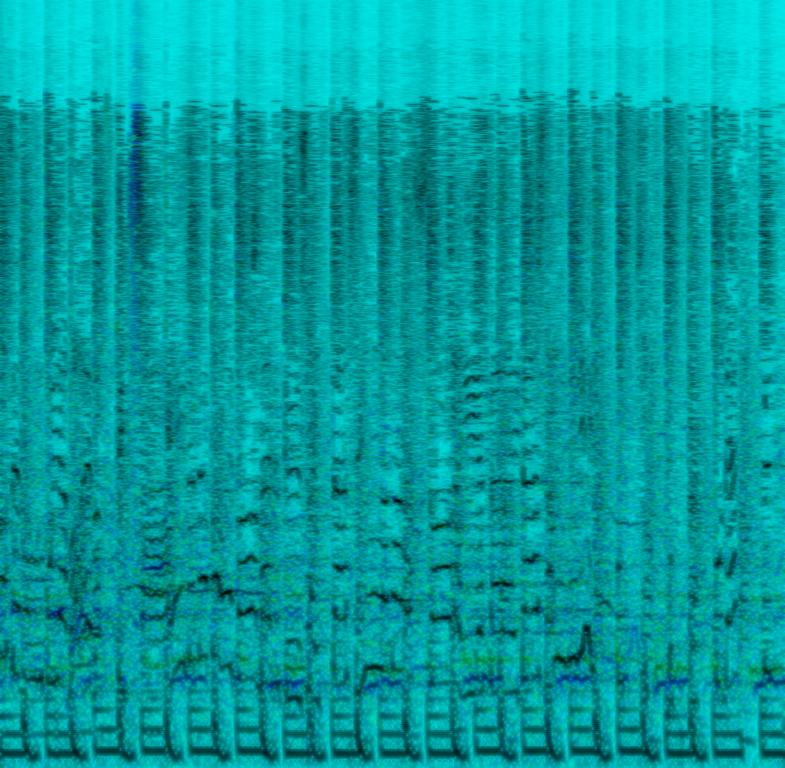
This is a finnish techno pop piece with polka influences. There is a female vocalist in the lead singing rapidly in a manner that resembles yodeling. A male vocalist occasionally joins her at a lower pitch while singing the melody. The melodic background consists of a keyboard tune and a simple bass line. The rhythmic background is provided by an electronic disco drum beat. The atmosphere is playful and danceable. This piece could be used in the background of a comedic social media content. It could also be played at children's events.